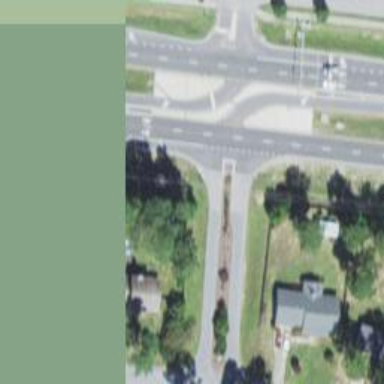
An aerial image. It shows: Asphalt road classified as trunk highway.